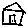
Label: house